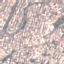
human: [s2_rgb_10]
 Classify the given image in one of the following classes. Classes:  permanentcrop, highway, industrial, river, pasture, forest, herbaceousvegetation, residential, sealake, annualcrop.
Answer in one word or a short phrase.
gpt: Residential